Question: I have an image and I want to calculate the angle between two lines in this image. Let consider a very simple image like this:

Now I want to calculate the angle between the two lines in this image. Do you know how I can do that in python?
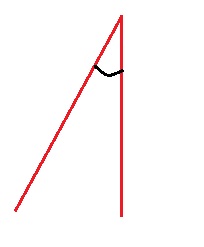
Answer: You could try with the Hough Transform. This transform allows you to detect line and then get the angle of each line.
Then you can use those two angles to compute the angle between the two line by subtracting both?
'''
import numpy as np
from skimage.transform import (hough_line, hough_line_peaks,
probabilistic_hough_line)
from skimage.feature import canny
from skimage import data
from pylab import imread, imshow, gray, mean
import matplotlib.pyplot as plt
from matplotlib import cm
image = imread('bn2TV.jpg')
image = np.mean(image,axis=2)
image = (image < 128)*255
h, theta, d = hough_line(image)
fig, axes = plt.subplots(1, 3, figsize=(15, 6),
subplot_kw={'adjustable': 'box-forced'})
ax = axes.ravel()
ax[0].imshow(image, cmap=cm.gray)
ax[0].set_title('Input image')
ax[0].set_axis_off()
ax[1].imshow(np.log(1 + h),
extent=[np.rad2deg(theta[-1]), np.rad2deg(theta[0]), d[-1], d[0]],
cmap=cm.gray, aspect=1/1.5)
ax[1].set_title('Hough transform')
ax[1].set_xlabel('Angles (degrees)')
ax[1].set_ylabel('Distance (pixels)')
ax[1].axis('image')
ax[2].imshow(image, cmap=cm.gray)
for _, angle, dist in zip(*hough_line_peaks(h, theta, d)):
y0 = (dist - 0 * np.cos(angle)) / np.sin(angle)
y1 = (dist - image.shape[1] * np.cos(angle)) / np.sin(angle)
ax[2].plot((0, image.shape[1]), (y0, y1), '-r')
ax[2].set_xlim((0, image.shape[1]))
ax[2].set_ylim((image.shape[0], 0))
ax[2].set_axis_off()
ax[2].set_title('Detected lines')
plt.tight_layout()
plt.show()
angle=[]
dist=[]
for _, a , d in zip(*hough_line_peaks(h, theta, d)):
angle.append(a)
dist.append(d)
angle = [a*180/np.pi for a in angle]
angle_reel = np.max(angle) - np.min(angle)
'''
Most of the code comes from here : <URL>
we then get
<URL>
Which give a 28 degree angle. Seems reasonable !